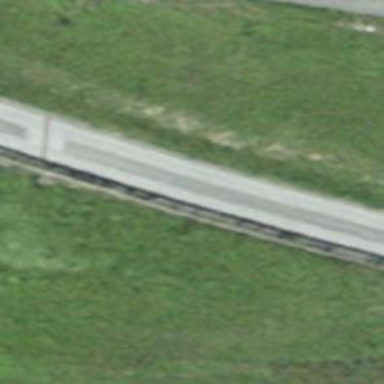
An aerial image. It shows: Concrete track with grade1 tracktype.